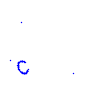
Particle: proton